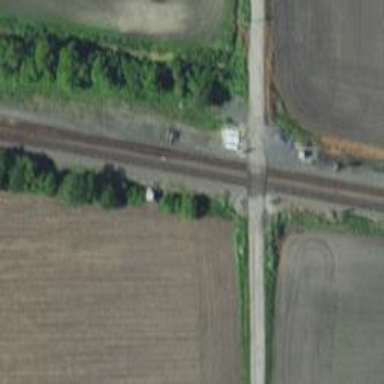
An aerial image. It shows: Railroad crossover.